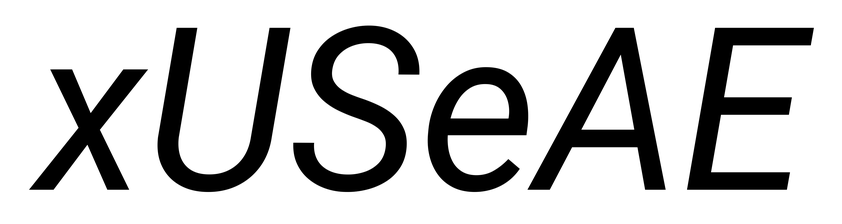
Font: Roboto-Italic_Italic